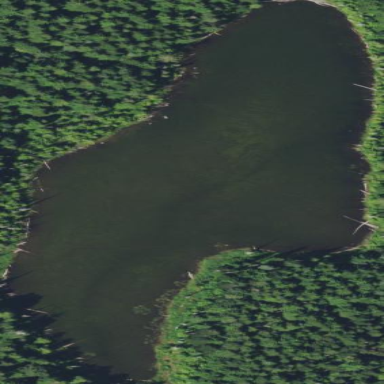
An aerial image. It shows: Serene lake surrounded by nature.